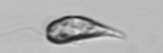
Label: Euglena